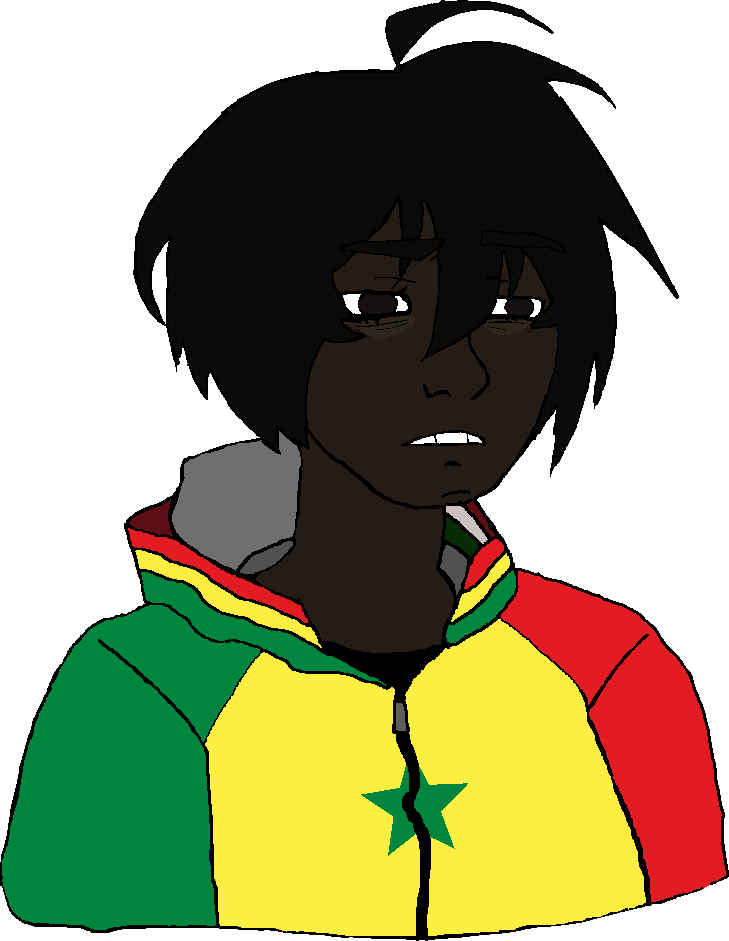
Label: 5_Twinkjak